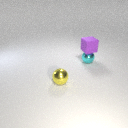
small cyan metal sphere to the right of small yellow metal sphere